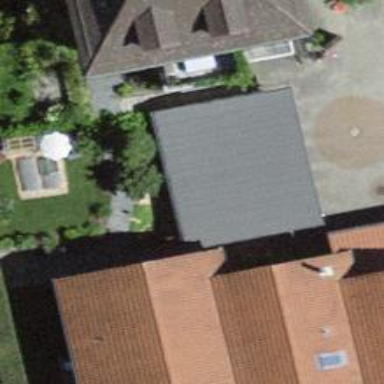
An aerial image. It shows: View of roof of building.